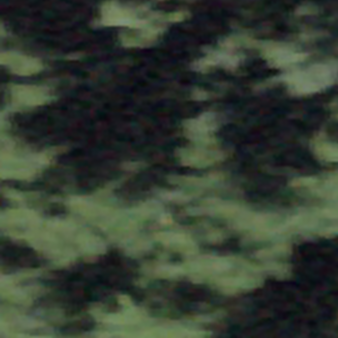
Label: other